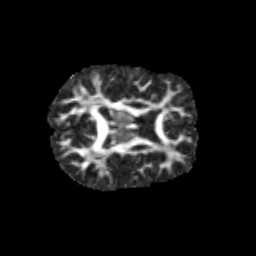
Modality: FA
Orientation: axial
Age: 14
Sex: female
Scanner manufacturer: siemens
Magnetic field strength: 3 T
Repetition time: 3.8 s
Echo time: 0.07 s